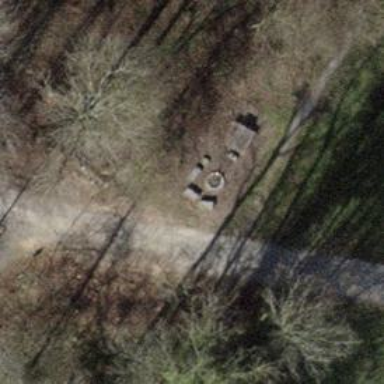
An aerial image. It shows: Picnic site with BBQ amenities.